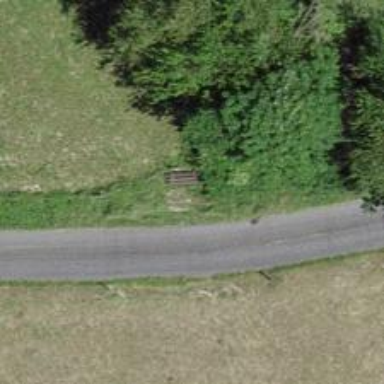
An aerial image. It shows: Brown bench.